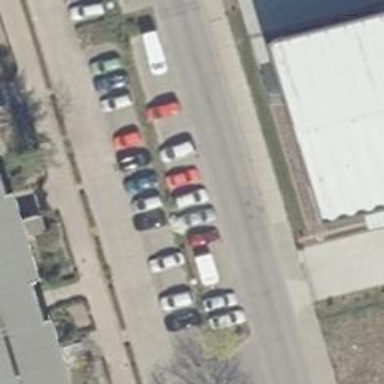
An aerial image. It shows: Street side parking area.